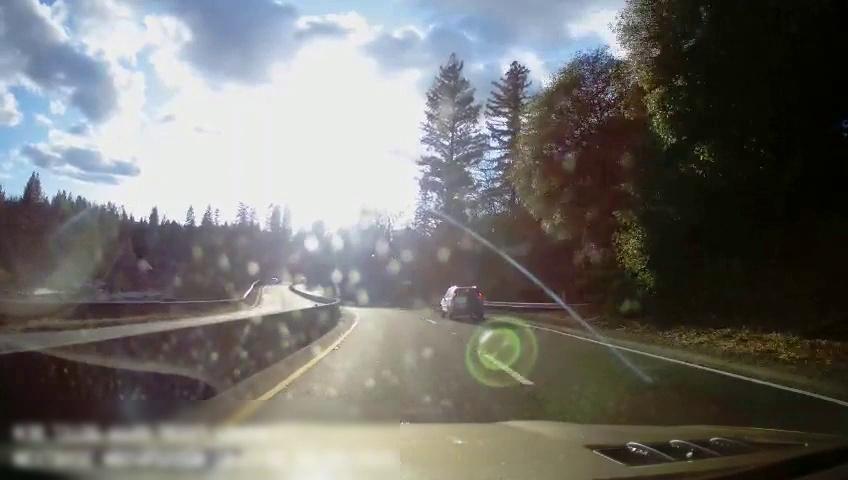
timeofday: Day
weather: Sunny
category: Drivable Space
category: Drivable Space
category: Vehicles | SUV
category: Lanes | Current Lane
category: Lanes | Current Lane
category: Lanes | Alternate Lane